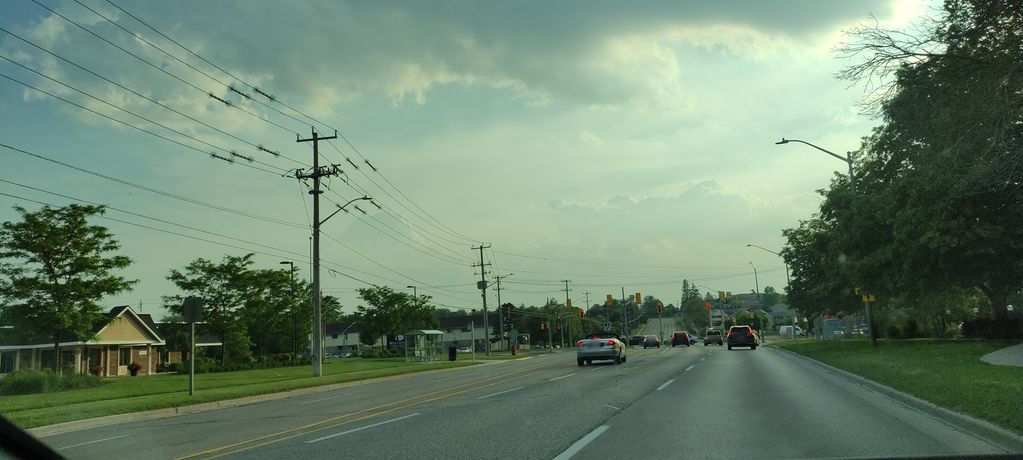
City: kitchener-waterloo